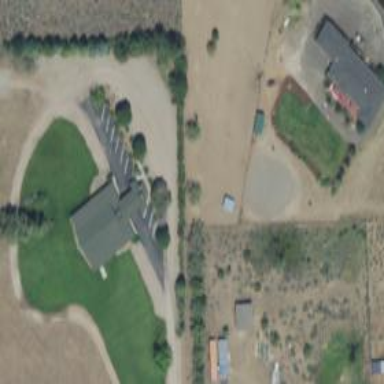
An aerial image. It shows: Veterinary facility.